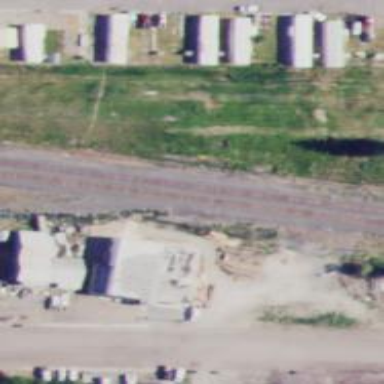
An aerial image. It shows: Railway spur service.